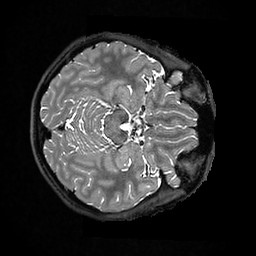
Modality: T2w
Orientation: axial
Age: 30
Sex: female
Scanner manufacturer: ge
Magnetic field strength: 3 T
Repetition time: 3.202 s
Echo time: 0.06683 s